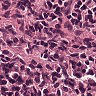
Metastatic tissue present: no